Question: What is the maximum amount of money that can be robbed from the houses? The neighbour houses cannot be robbed at the same time.
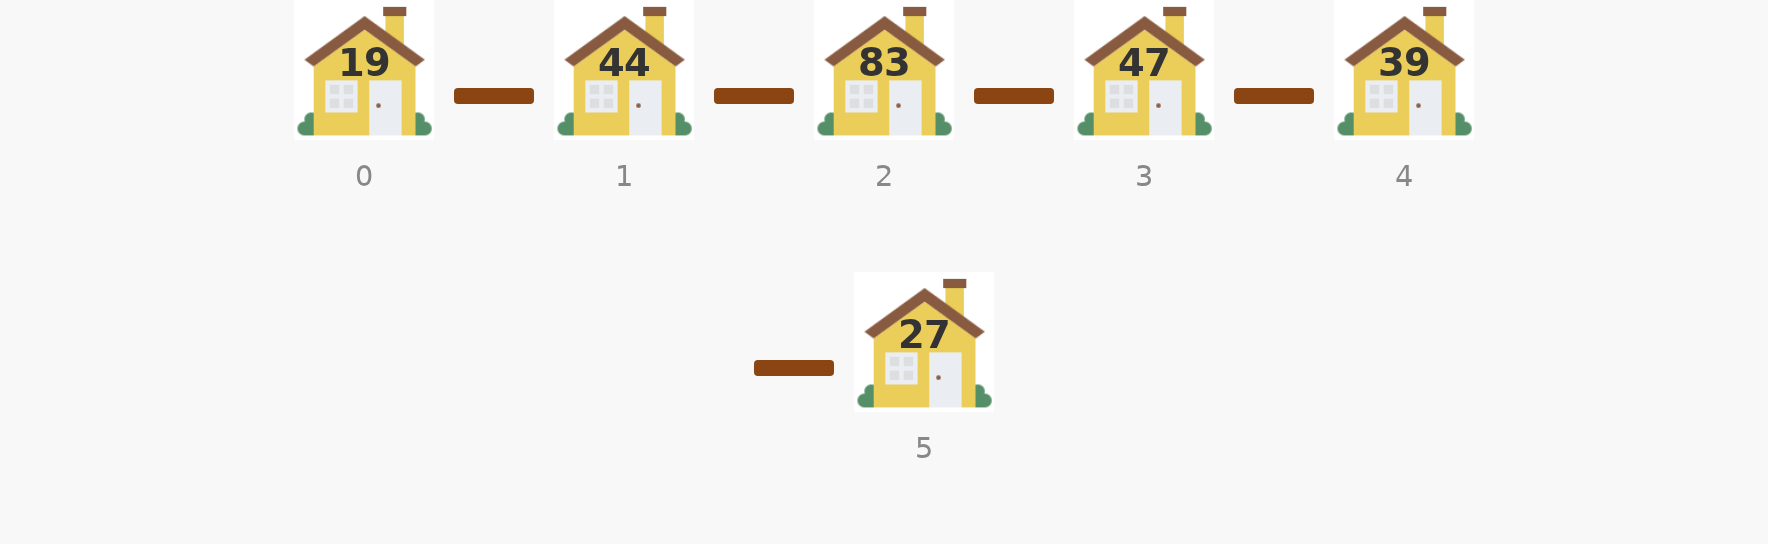
Answer: 141